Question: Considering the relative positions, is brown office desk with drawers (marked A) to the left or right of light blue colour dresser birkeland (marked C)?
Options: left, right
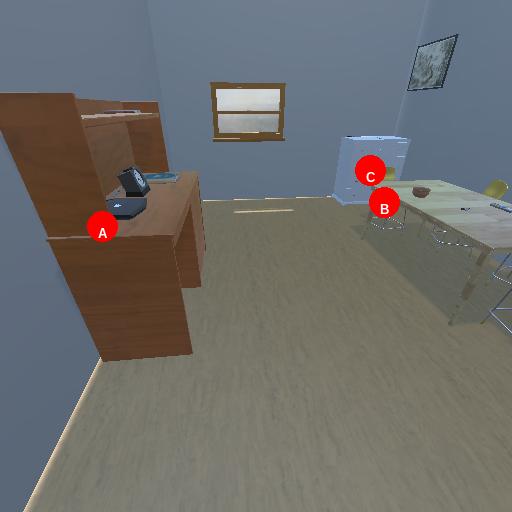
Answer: left